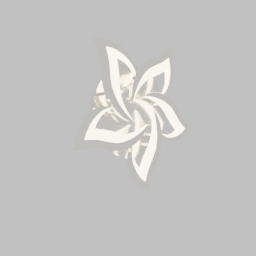
Label: lighting